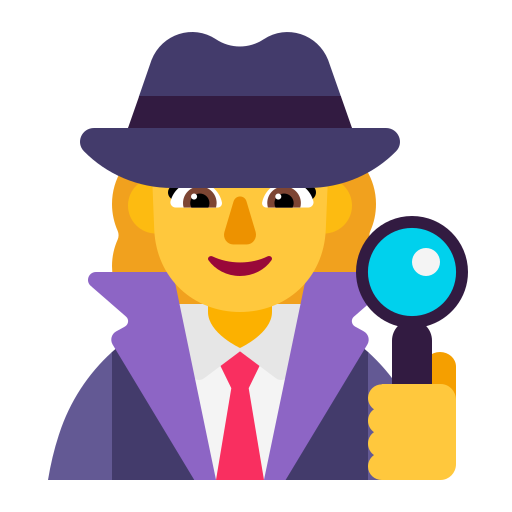
woman detective flat default